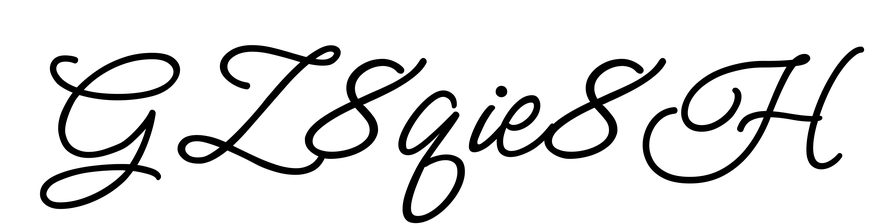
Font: MeowScript-Regular